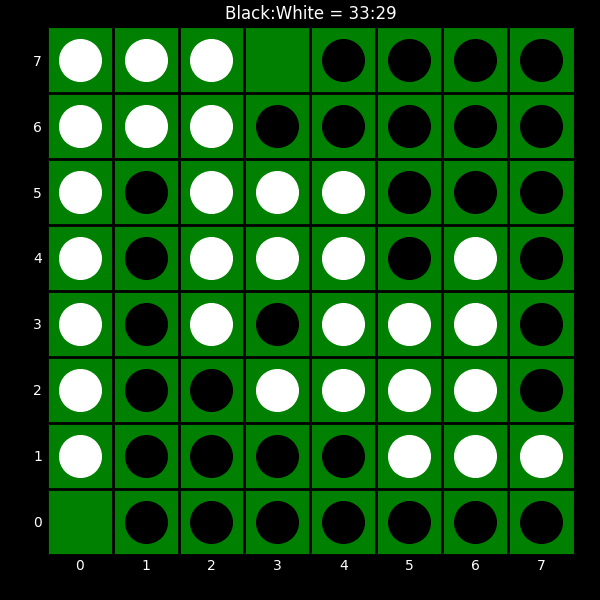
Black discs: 33
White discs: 29